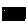
Label: hexagon